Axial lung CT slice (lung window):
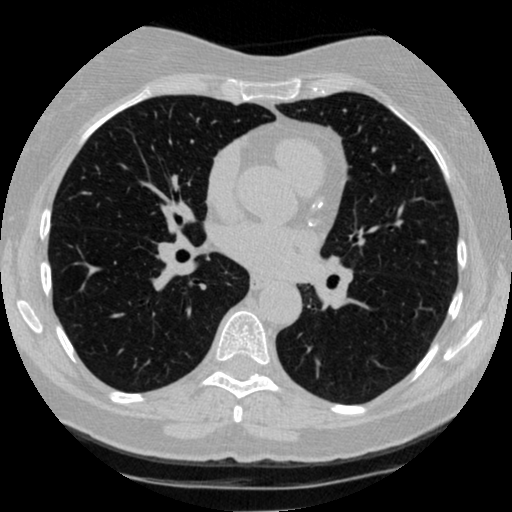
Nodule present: no